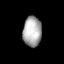
Tissue: prostate
Cell type: Endothelial cells
Senescence score: 0.745
Nuclear area (px): 546
Mean DAPI intensity: 172.321